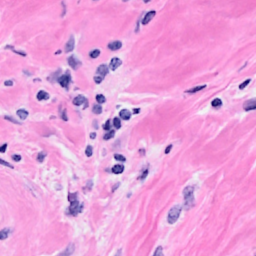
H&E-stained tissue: Breast